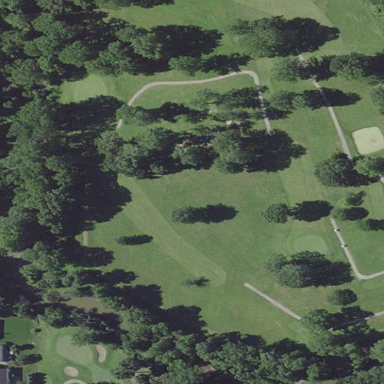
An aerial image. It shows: Golf fairway in the image.